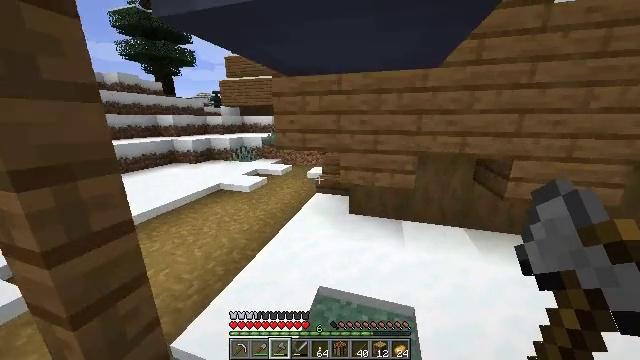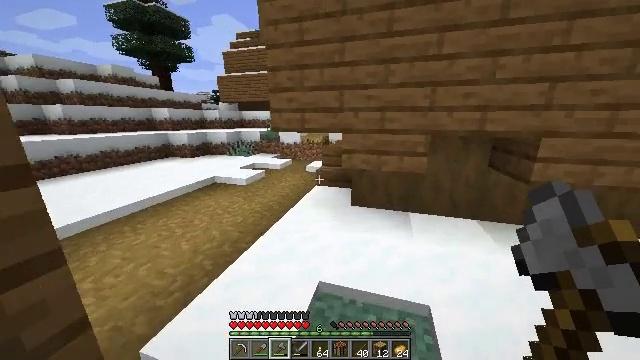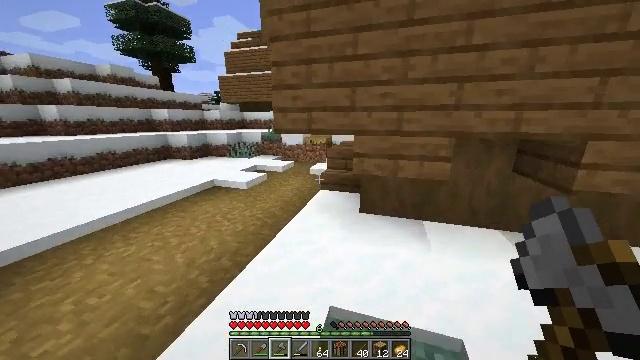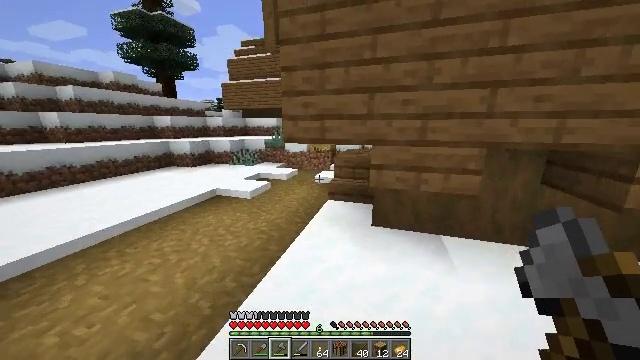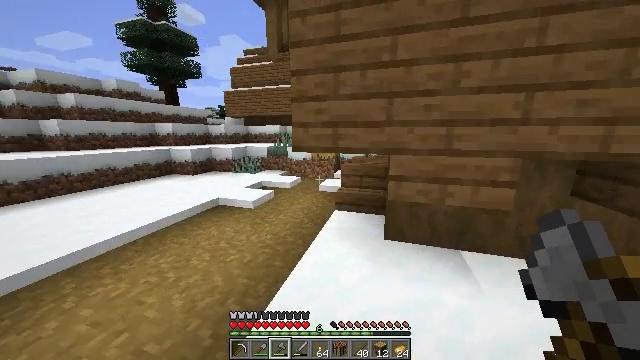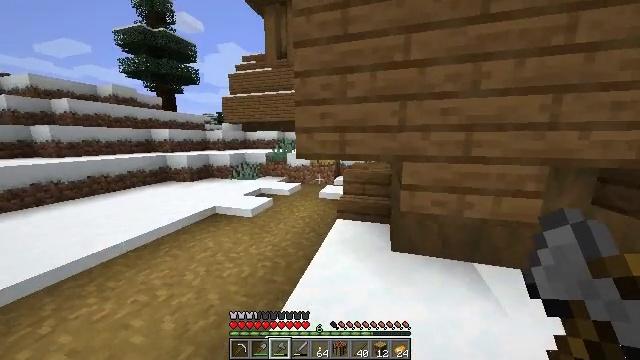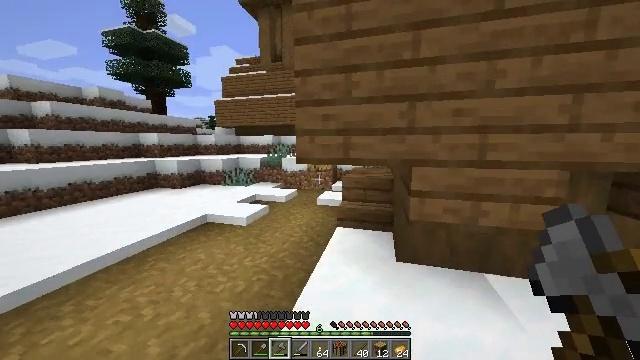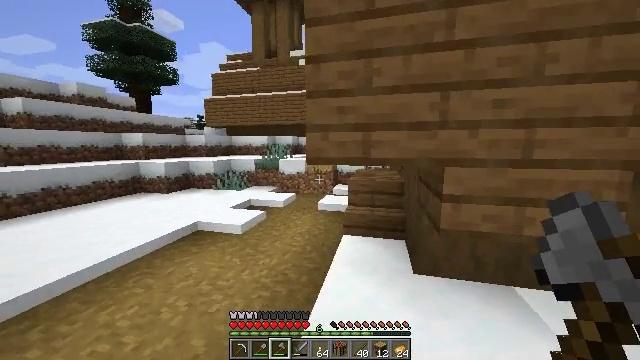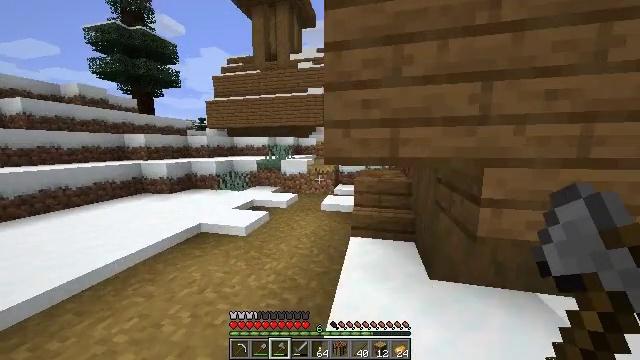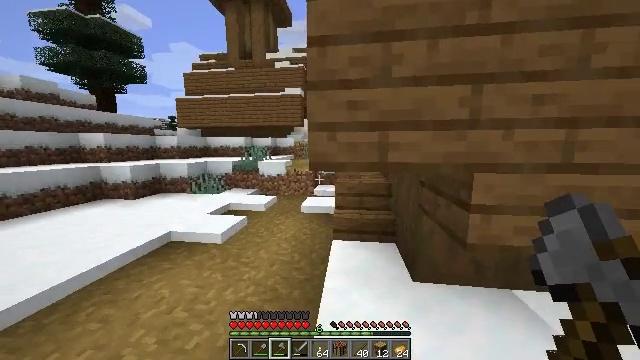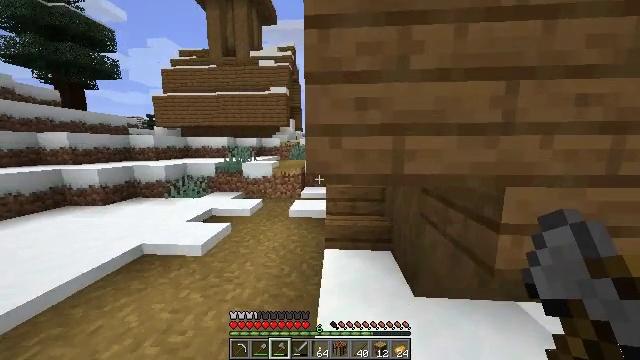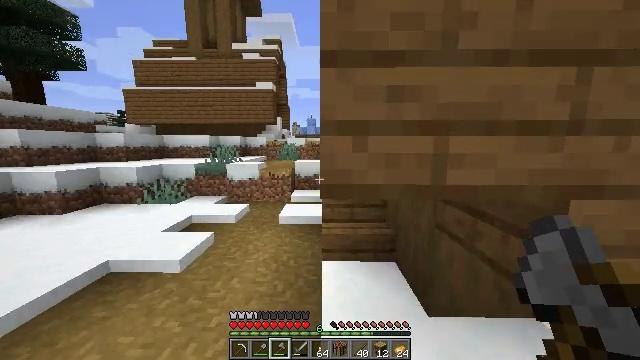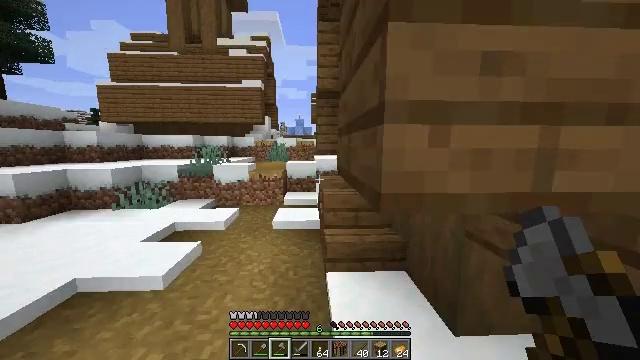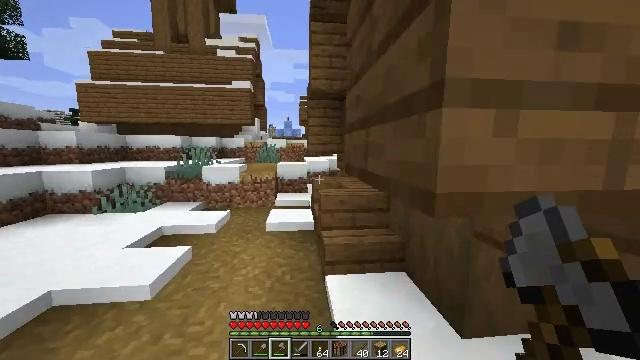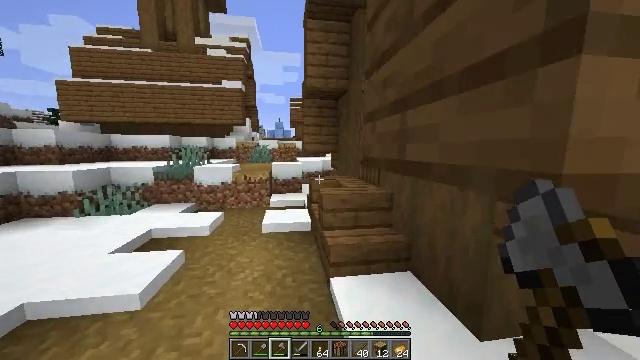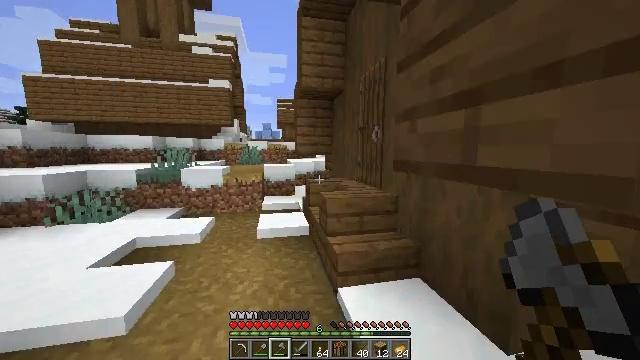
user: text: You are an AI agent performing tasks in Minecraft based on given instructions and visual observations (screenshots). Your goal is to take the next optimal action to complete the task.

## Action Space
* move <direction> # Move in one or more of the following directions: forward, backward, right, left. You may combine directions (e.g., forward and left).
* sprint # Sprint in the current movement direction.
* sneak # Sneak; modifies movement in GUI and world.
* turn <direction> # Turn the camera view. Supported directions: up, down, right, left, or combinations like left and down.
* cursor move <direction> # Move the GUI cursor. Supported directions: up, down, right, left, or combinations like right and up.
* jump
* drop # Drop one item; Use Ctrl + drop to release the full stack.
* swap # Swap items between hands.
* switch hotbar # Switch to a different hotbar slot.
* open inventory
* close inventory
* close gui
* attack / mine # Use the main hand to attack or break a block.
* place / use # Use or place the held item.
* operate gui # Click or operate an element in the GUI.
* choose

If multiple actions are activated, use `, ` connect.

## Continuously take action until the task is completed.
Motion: motion action
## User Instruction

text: Collect spruce leaves for landscaping.
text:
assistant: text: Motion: move forward and move left, sprint
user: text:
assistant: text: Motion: move forward and move left, sprint
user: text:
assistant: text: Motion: move forward and move left, sprint, turn up
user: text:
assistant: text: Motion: move forward and move left, sprint, turn up
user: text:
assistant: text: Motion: move forward and move left, sprint, turn up
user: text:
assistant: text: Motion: move forward and move left, sprint, turn right and up
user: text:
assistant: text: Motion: move forward and move left, sprint, turn right
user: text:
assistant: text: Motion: move forward, sprint
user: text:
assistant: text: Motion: move forward, sprint, turn right
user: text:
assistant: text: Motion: move forward and move left, sprint, turn right
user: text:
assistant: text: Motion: move forward and move left, sprint, turn right
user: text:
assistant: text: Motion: move forward and move left, sprint, turn right
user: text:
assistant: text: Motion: move forward and move left, sprint, turn right
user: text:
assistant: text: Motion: move forward and move left, sprint, turn right
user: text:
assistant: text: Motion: move forward and move left, sprint, turn right
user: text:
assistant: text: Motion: move forward and move left, sprint, turn right
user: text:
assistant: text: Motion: move forward and move left, sprint, turn right
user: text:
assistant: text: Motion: move forward and move left, sprint, turn right
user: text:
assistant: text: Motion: move forward and move left, sprint, turn right
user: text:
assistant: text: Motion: move forward and move left, sprint, turn right
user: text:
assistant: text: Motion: move forward and move left, sprint, turn right
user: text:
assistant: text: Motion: move forward and move left, sprint, turn right
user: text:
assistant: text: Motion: move forward and move left, sprint, turn right
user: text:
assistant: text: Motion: move forward and move left, sprint, turn right
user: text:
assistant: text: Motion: move forward and move left, sprint, turn right
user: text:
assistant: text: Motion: move forward, sprint, turn right and up
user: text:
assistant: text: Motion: move forward, sprint, turn right and up
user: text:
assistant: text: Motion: move forward, sprint, turn right and up
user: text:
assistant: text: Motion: move forward, sprint, turn right and up, use / place
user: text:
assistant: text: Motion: move forward, sprint, turn right, use / place